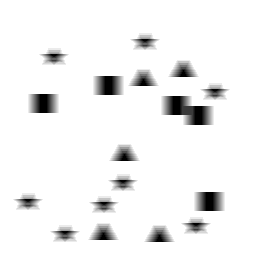
Squares: 5
Triangles: 5
Stars: 8
Total shapes: 18